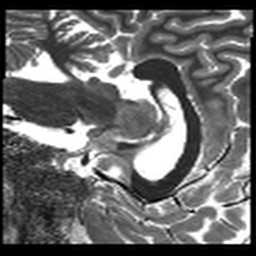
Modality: T1map
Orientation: sagittal
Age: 24
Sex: female